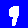
Digit: 9